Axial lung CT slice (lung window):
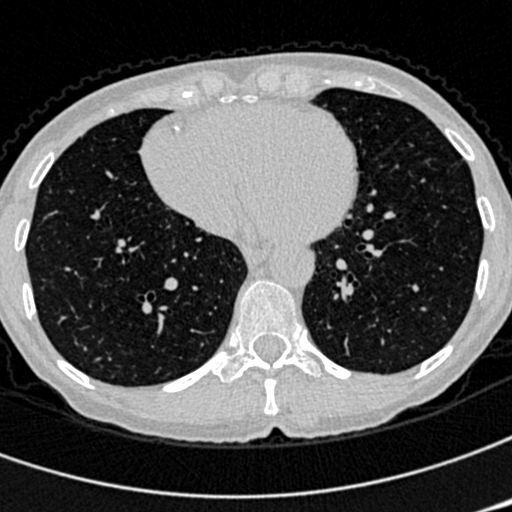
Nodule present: no